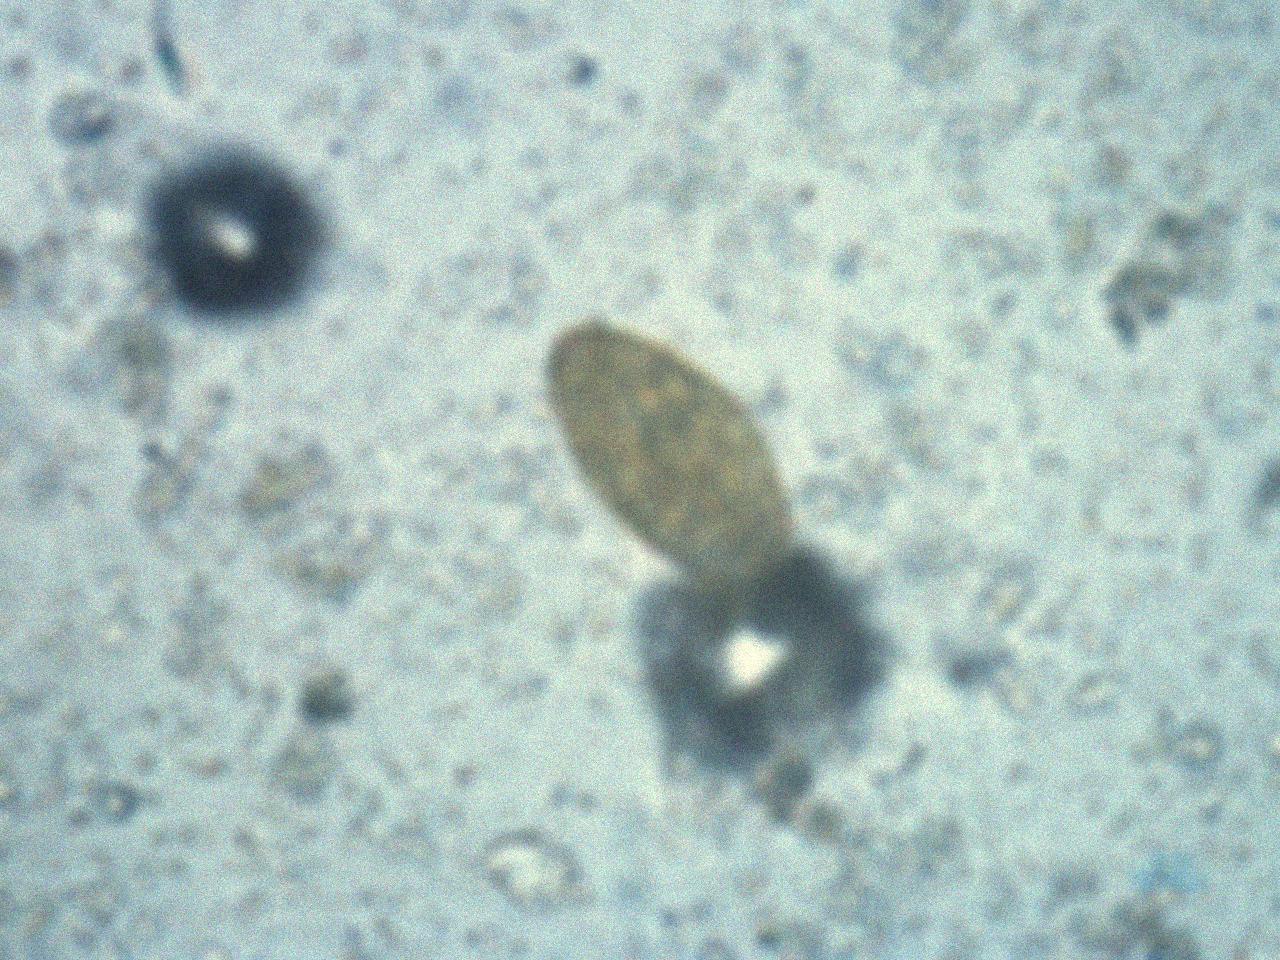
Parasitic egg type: Paragonimus spp